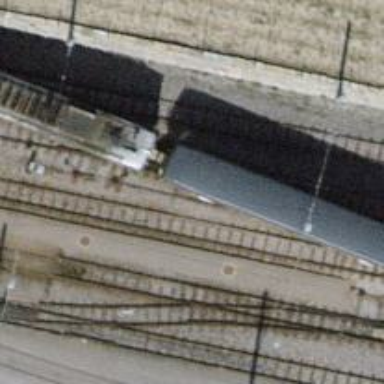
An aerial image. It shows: Narrow-gauge railway with electrified tracks using contact line. Located in service yard with one track.